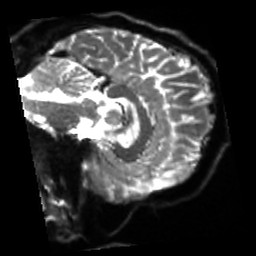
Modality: sbref
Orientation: sagittal
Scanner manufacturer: siemens
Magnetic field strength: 3 T
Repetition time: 4 s
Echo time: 0.0594 s